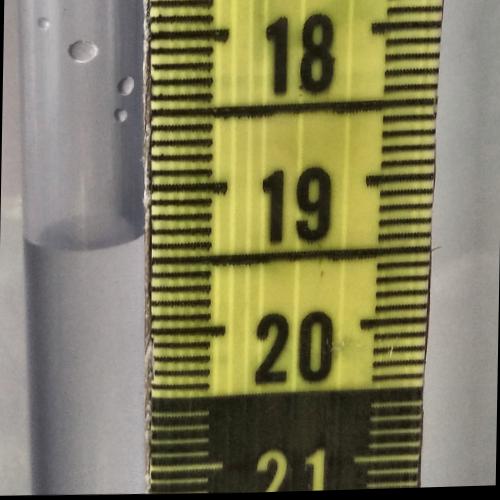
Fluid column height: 19.3 cm